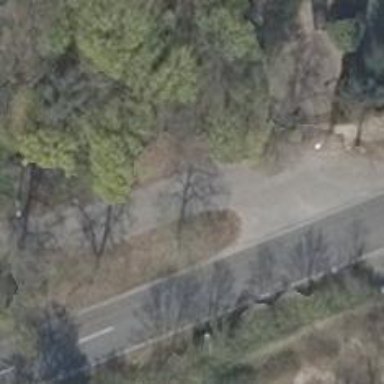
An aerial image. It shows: Service road.